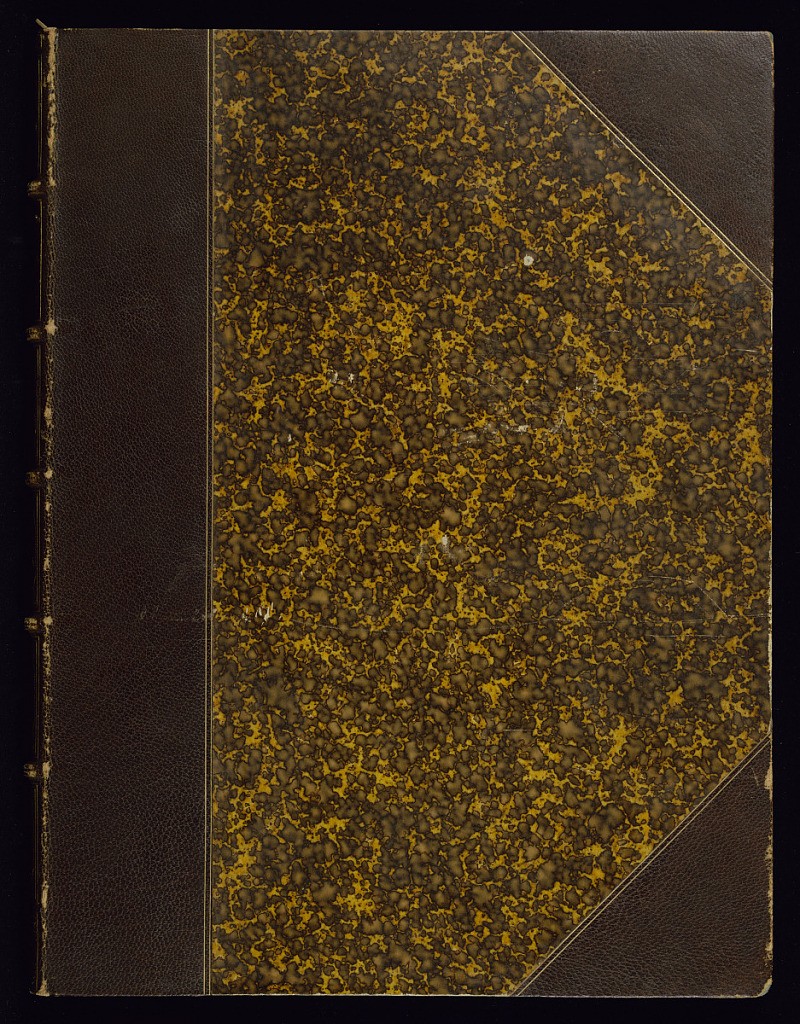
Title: Album of Furniture Designs
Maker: Auguste Péquégnot, French, 1819 – 1878
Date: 1849–66
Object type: Album
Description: Please note numbering changes as follows:  2 prints had not been numbered when accession numbers were originally marked (between the original 4 & 5 and bet. orig. 8 & 9); 1 print had been marked with 2 access. numbers, when in fact it was a folded sheet and should only have received 1 number (orig. 2 & 3).  Sheets 1 - 5 were reconciled easily; however all other numbers had to shift due to the missing number between 8 & 9.

Inventory team 2009/2010